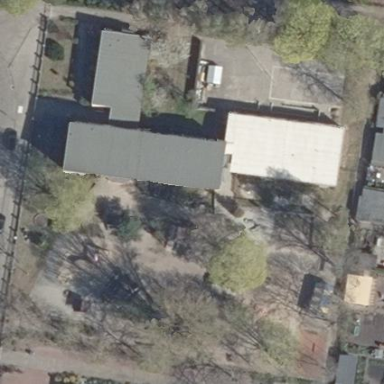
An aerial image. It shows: Kindergarten surrounded by fence.